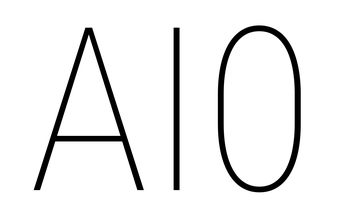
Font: Roboto_Condensed_Thin